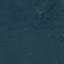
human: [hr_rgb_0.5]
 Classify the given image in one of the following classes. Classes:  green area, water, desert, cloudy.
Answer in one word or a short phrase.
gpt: green area